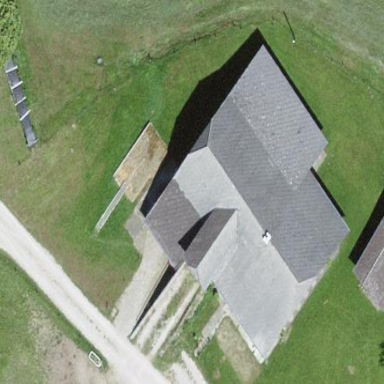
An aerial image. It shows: Farm building.